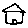
Label: house